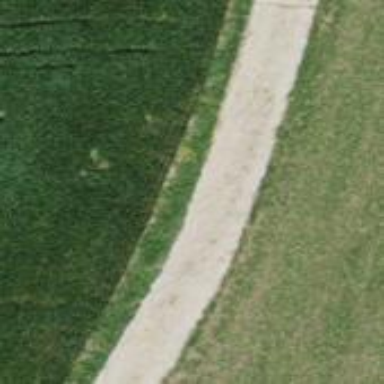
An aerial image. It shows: Track road with grade3 tracktype.